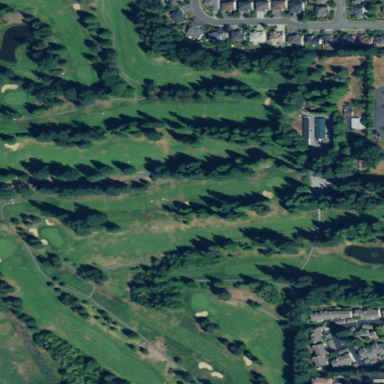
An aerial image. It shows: Golf course.